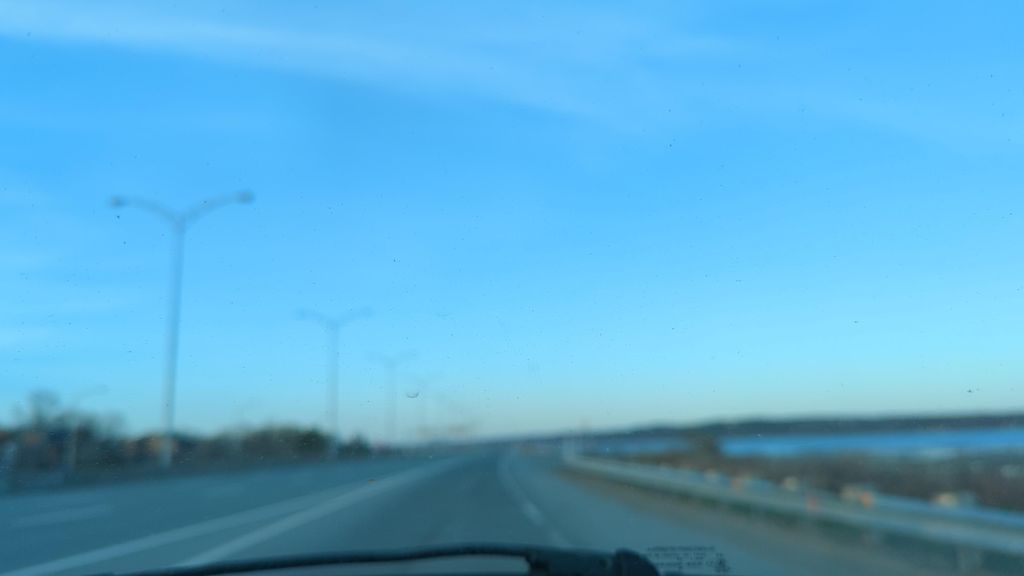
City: quebec_city